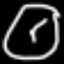
Label: clock